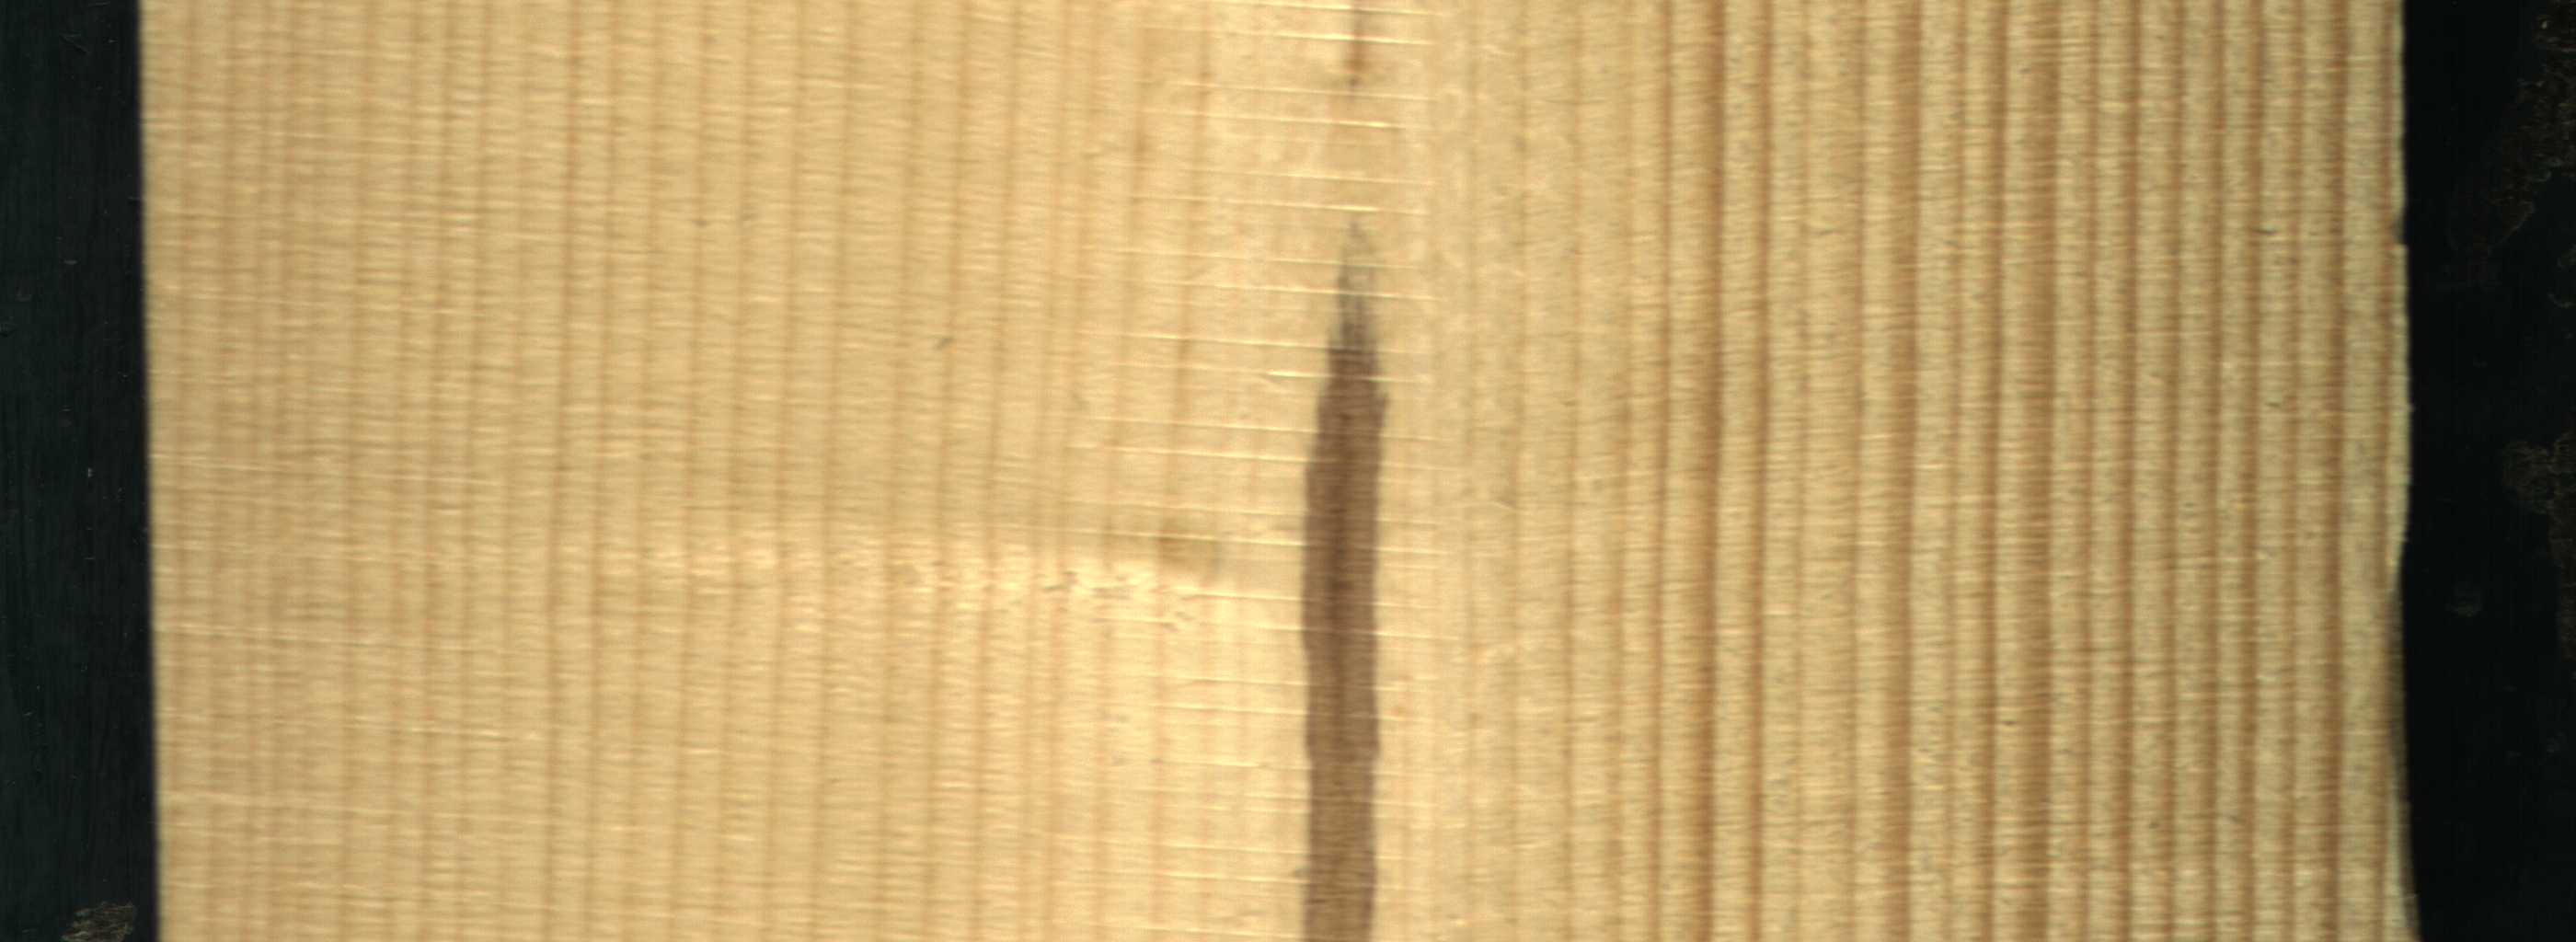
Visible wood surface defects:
Marrow